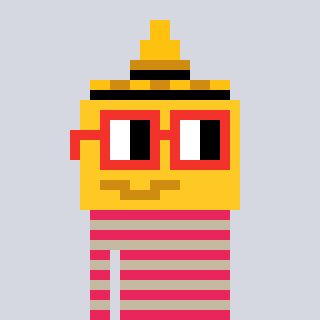
a pixel art character with square red glasses, a mustard-shaped head and a bege-colored body on a cool background